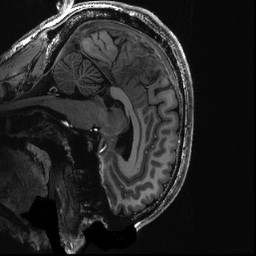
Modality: T1w
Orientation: sagittal
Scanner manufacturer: siemens
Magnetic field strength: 6.98 T
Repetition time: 2.6 s
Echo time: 0.00343 s